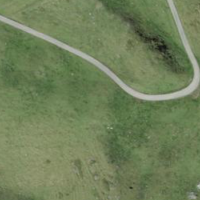
EUNIS habitat code: 23
Species observed at this site:
Geum montanum